Question: I'm creating a settings/edit profile view in my iOS app, which has a mix of text inputs, and cells which simply push a new View Controller onto the Nav Controller stack, ie.

However, to me that looks like a standard UITableViewCell with an image view on the left and an accessory view on the right. Could I leverage this control for my View, without needing to create a whole UITableView? Obviously I could re-create this with UIImageViews and UILabels but I was wondering if there was a better, more efficient way of creating this UI?
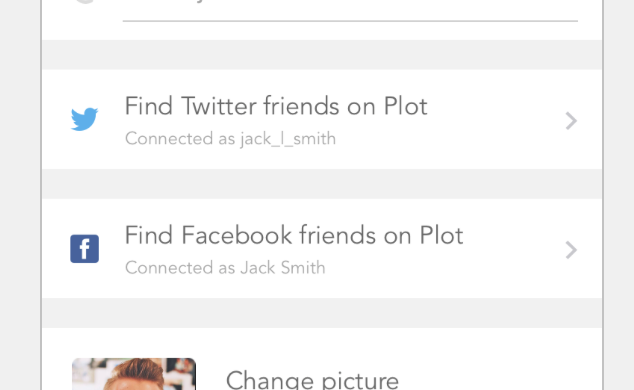
Answer: I have often implemented such screens easily directly in my storyboards with static cells. Agreed, you need a tableview, but you get all the advantages (e.g. scrolling if the keyboard covers up any cells) practically for free without any additional code. You just write what you would write if you would recreate the interface with labels and image views and such.